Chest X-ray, PA view. Patient: 43 years old, sex F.
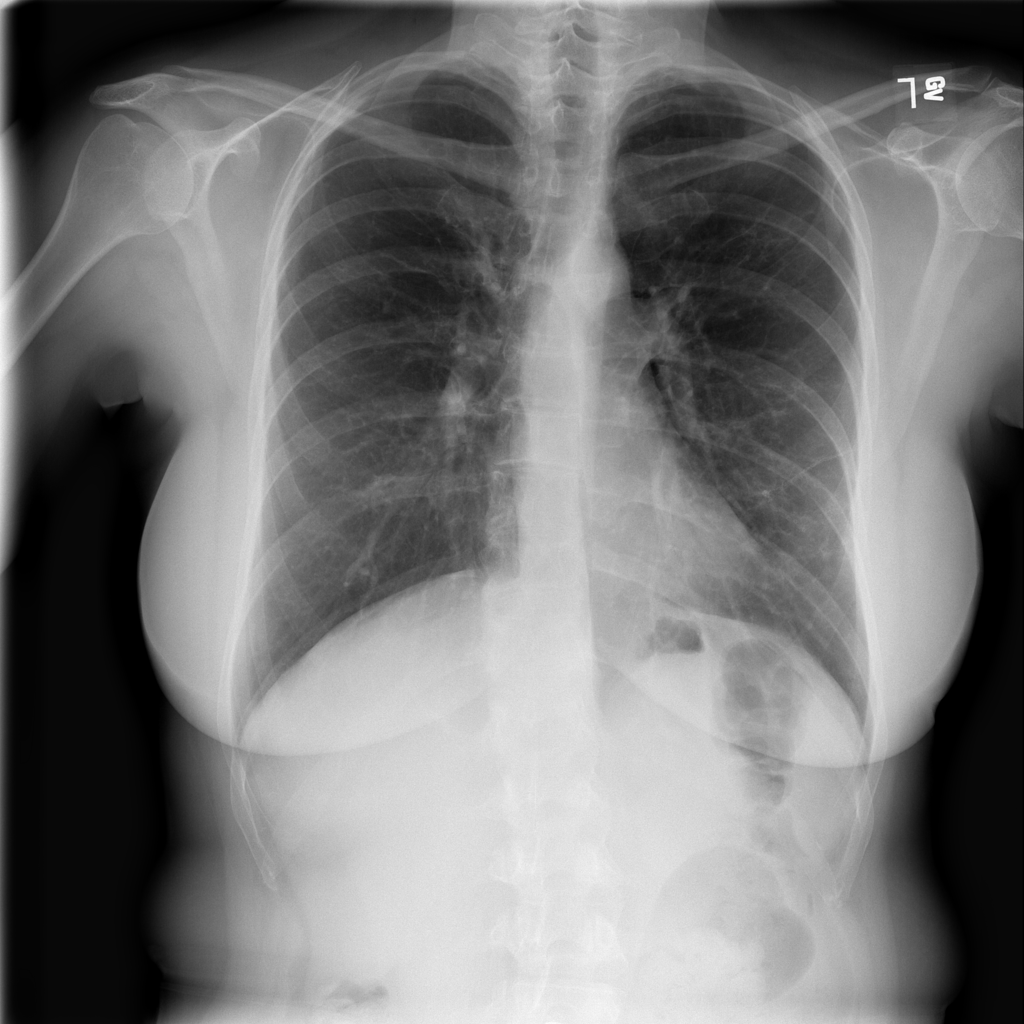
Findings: No Finding